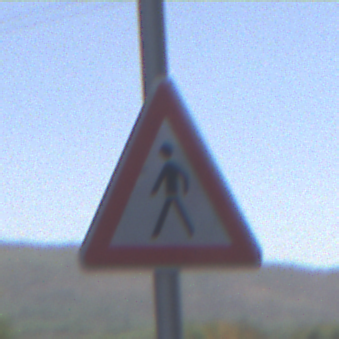
Verkehrszeichen: FussgaengerRechts
Umgebung: Roofed, Underpass
Tageszeit: Midday
Wetter: Clear
Licht: Natural
Jahreszeit: NotSpecified
Kontrast: LowContrast